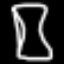
Label: hourglass